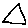
Label: triangle